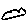
Label: cloud